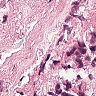
Metastatic tissue present: yes